Question: How to return formula of other cell (column L) if choose item in column A.
Example:
if answer, then return =I5 & " " & J5
if foo, then return '=I7 & " " & J7 & " " & K7 & " x " & L7
I want to return the formula instead of the result.

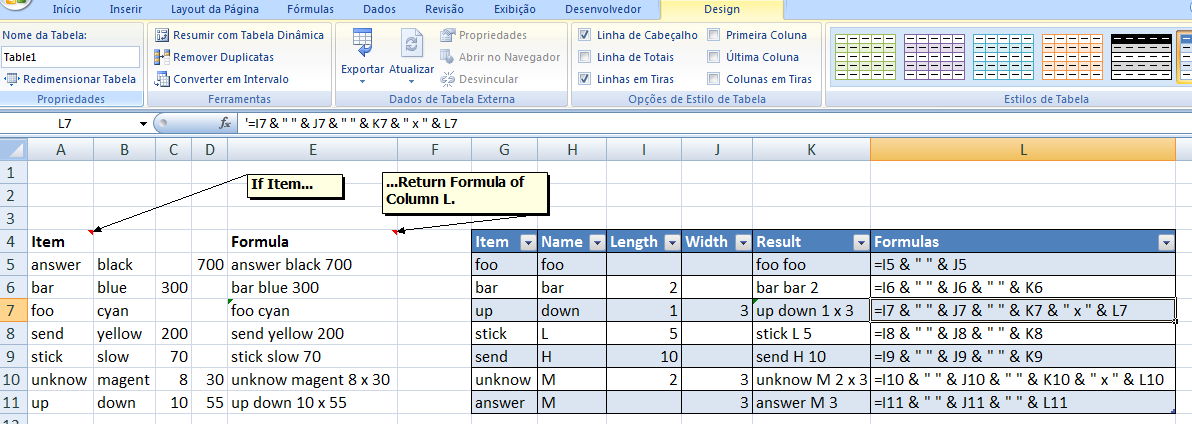
Answer: Put this function in a public module
'''
Function GetFormula(rng As Range) As Variant
GetFormula = rng.Formula
End Function
'''
I think this is what you want. There are several options for how you want that formula returned such as R1C1 style.
Oh I think I get what you want more. Ok to apply the formula you have in your blue table to whatever cell you want in column F you can call the 'Indirect' function.
So for example if you want to apply the formula ''=I7 & " " & J7 & " " & K7 & " x " & L7' to your column F then call '=INDIRECT(I7 & " " & J7 & " " & K7 & " x " & L7)'. In your column 'I' don't include the '=' sign. it will make it a bit easier.
You can use Vlookup to find where this should be applied by using your lookup item in column A in your reference table (the blue table). Return the formula in column 'I'.